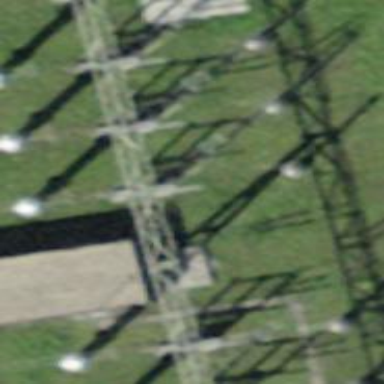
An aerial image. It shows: Power line with three cables.